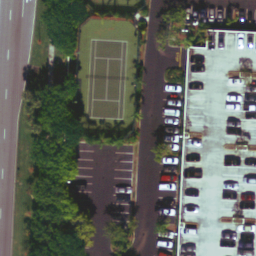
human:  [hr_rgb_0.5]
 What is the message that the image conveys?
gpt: tennis court